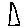
Label: triangle